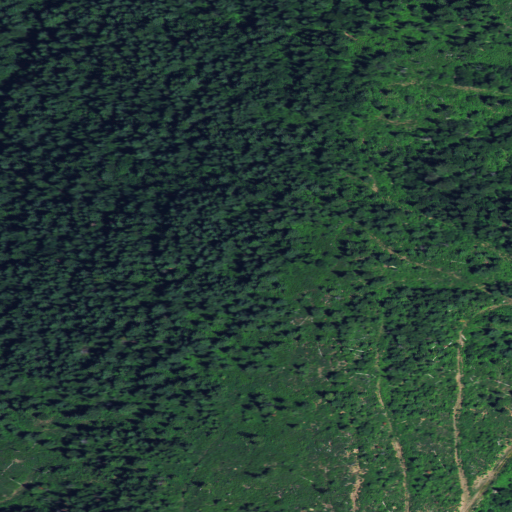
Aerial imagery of mountain in Idaho named Democrat Mountain containing evergreen forest and shrub